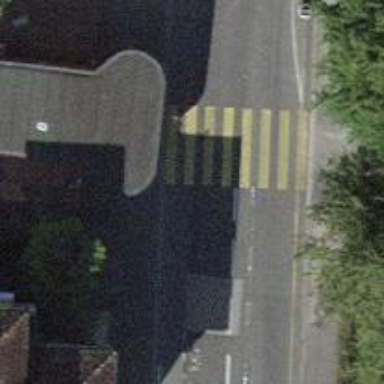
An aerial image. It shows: Uncontrolled zebra crossing with notable zebra markings.